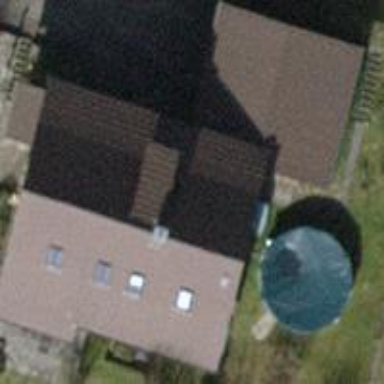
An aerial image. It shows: Detached building with tile roof.